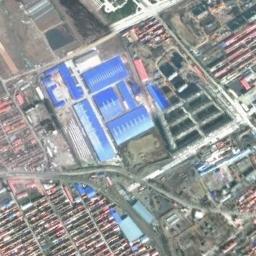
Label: industrial_area